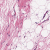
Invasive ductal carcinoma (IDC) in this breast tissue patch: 0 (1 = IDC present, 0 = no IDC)